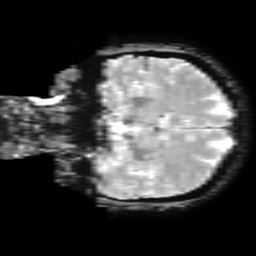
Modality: T2starw
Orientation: coronal
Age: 60
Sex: female
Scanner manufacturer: ge
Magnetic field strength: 3 T
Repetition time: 0.65 s
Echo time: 0.02 s